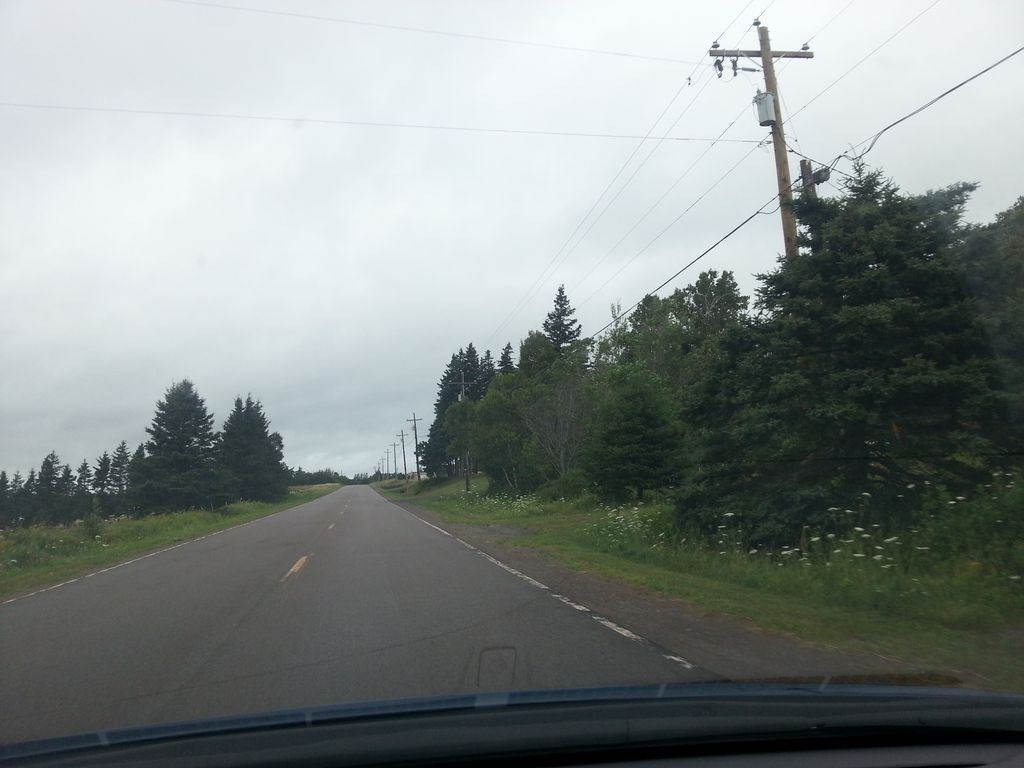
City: charlottetown